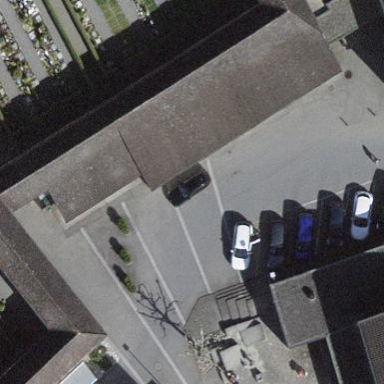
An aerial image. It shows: Street side parking area.